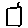
Label: square